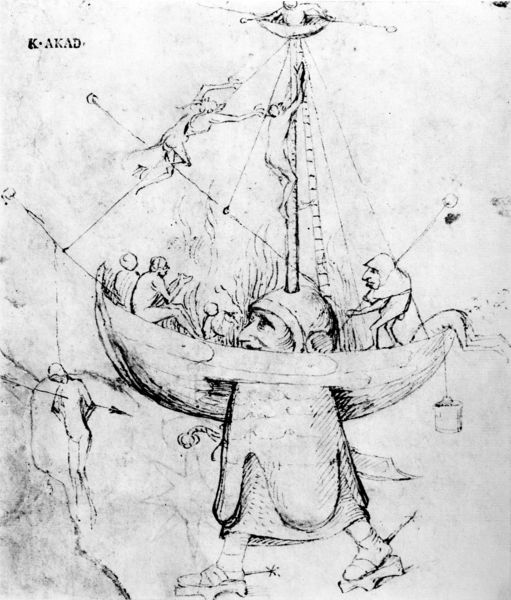
Titel: Brenndendes Narrenschiff
Künstler: Hieronymus Bosch
Institution: Akademie von Wien
Schlagwörter: kopf, mann, weiß, menschen, sitzen, grau, männer, nase, schwarz, skizze, zeichnung, kappe, tod, tragen, signatur, gehen, blatt, boot, kahn, schiff, schrift, segel, segelboot, papier, schuhe, stab, mast, figuren, leiter, seile, rudern, korb, sandalen, striche, taue, schwarzweiss, schwert, entwurf, sandale, teufel, breughel, zwerg, matrosen, sporen, pfeil, klettern, bauen, dämonen, bott, hieronymus, gnom, sebastian, bosch, messen, mönner, ermordet, trippen, akad, k akad, k.akad, aschiff